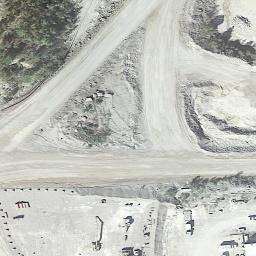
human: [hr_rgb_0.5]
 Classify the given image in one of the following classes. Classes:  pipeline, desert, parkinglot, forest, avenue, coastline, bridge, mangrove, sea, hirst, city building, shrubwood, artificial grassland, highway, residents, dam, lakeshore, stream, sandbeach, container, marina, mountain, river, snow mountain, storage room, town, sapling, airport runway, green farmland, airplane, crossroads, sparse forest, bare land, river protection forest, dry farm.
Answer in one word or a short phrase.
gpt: bare land